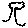
Label: tree